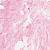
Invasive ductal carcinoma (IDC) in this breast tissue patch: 0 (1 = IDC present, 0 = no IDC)